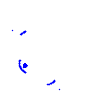
Particle: pion